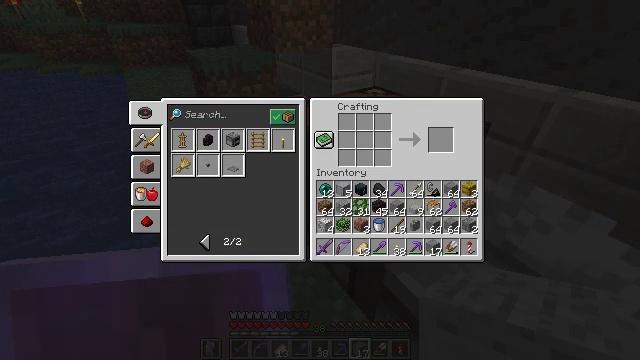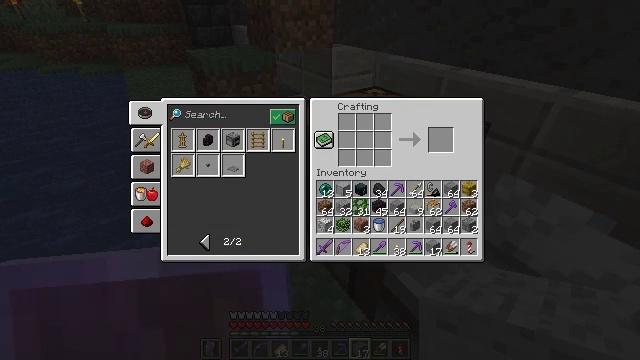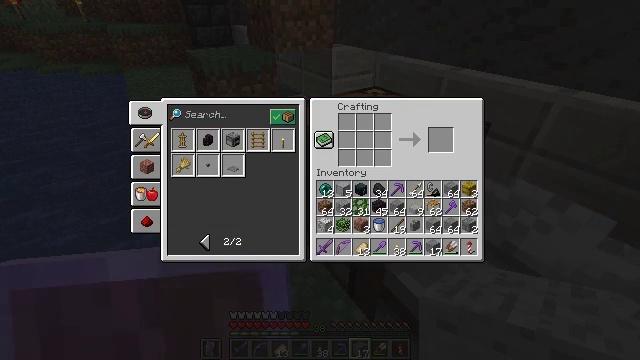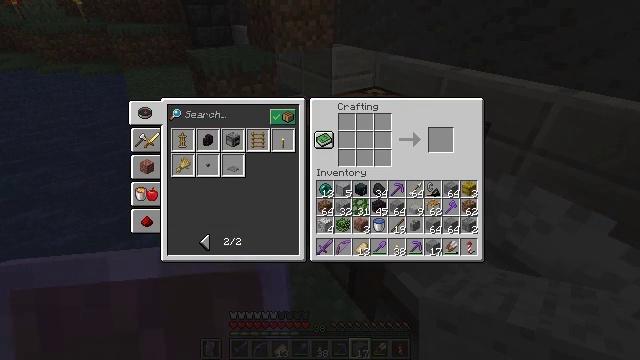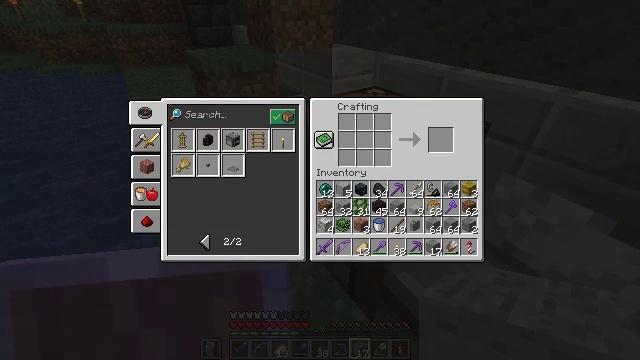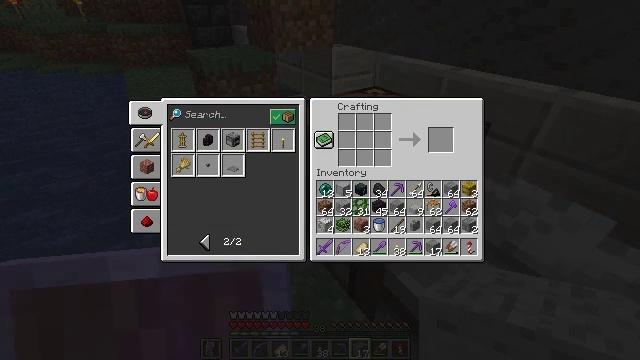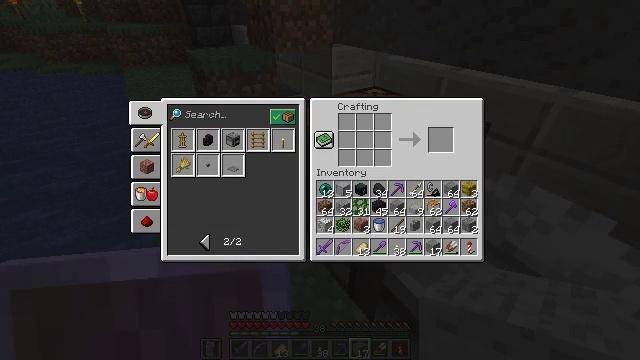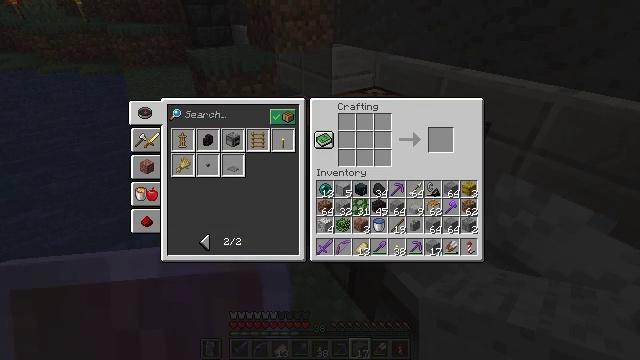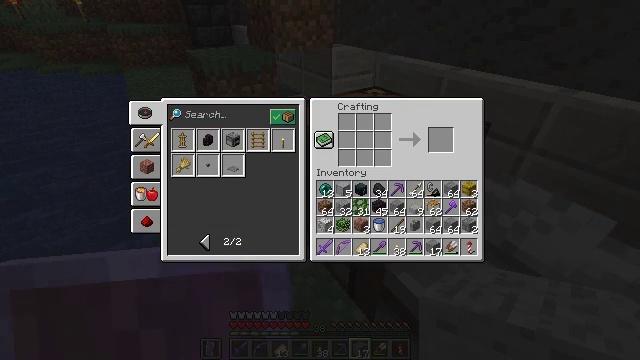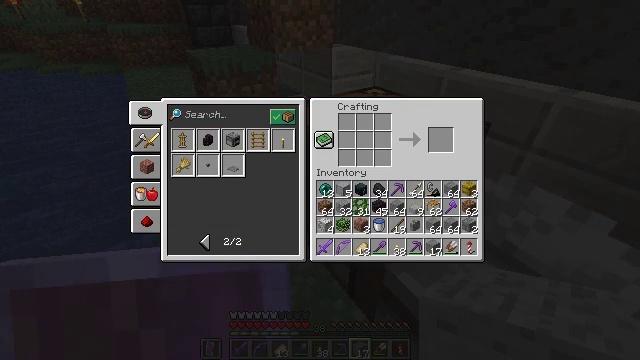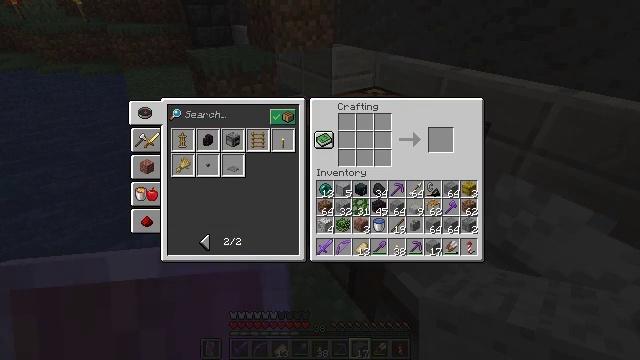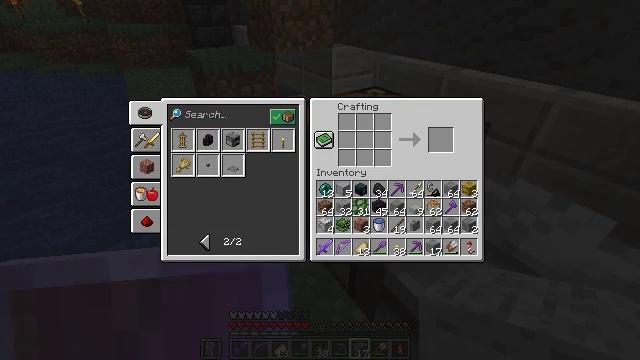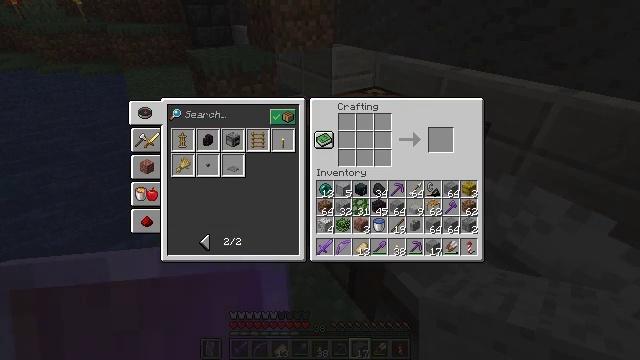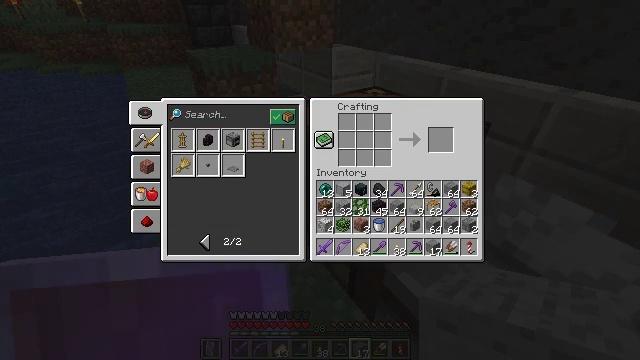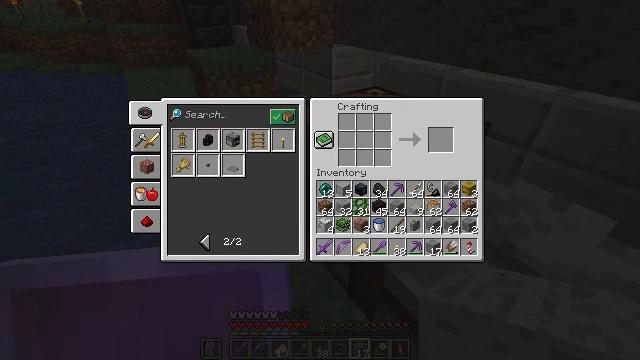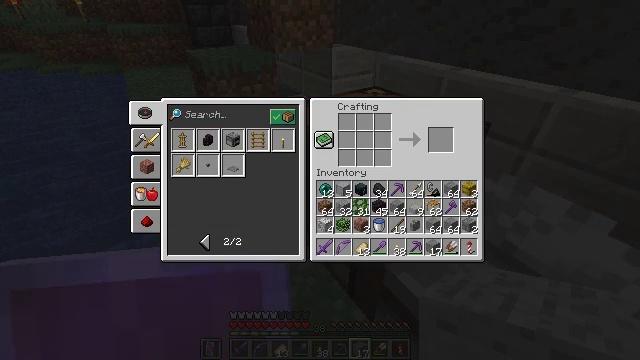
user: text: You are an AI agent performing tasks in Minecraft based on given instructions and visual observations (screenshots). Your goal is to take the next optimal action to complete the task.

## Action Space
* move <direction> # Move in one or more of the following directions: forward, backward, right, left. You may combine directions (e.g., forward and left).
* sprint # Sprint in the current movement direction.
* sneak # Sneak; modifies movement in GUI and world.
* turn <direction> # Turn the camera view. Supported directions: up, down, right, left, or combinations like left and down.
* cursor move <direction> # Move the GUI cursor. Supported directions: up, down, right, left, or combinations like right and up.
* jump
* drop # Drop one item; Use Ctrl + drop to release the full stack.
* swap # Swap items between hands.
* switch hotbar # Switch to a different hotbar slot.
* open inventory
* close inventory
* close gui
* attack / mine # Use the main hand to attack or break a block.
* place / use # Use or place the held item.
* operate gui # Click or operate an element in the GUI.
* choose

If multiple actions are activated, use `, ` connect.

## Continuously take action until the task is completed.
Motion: motion action
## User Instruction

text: Drop oak leaves.
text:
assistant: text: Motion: no_op
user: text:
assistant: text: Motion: no_op
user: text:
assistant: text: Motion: no_op
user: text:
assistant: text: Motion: no_op
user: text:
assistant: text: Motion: no_op
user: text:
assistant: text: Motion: no_op
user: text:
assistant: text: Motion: no_op
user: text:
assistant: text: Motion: no_op
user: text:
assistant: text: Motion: no_op
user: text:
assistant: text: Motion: no_op
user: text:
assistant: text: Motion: no_op
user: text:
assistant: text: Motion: no_op
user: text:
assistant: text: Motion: no_op
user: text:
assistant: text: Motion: no_op
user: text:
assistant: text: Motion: no_op
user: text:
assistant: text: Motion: no_op
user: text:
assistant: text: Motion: no_op
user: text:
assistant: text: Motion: no_op
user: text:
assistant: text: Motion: no_op
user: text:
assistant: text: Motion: no_op
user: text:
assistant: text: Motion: turn left
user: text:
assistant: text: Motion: turn left and up
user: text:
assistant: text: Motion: turn left and up
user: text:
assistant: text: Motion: turn left and up
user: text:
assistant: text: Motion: no_op
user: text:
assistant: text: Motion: no_op
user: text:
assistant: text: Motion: no_op
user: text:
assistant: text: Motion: turn right
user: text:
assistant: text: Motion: no_op
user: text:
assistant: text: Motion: turn up